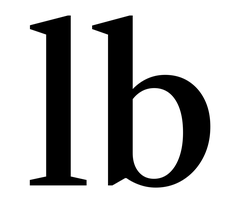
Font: LibreCaslonText_Medium